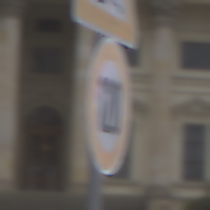
Verkehrszeichen: Geschwindigkeit120
Zusatzzeichen oben: SchleuderOderRutschgefahr
Umgebung: Outdoor, Urban
Tageszeit: Midday
Wetter: Overcast
Licht: Natural
Jahreszeit: NotSpecified
Kontrast: LowContrast